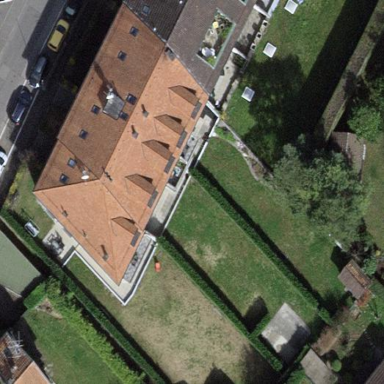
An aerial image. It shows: Garden surrounded by fence.